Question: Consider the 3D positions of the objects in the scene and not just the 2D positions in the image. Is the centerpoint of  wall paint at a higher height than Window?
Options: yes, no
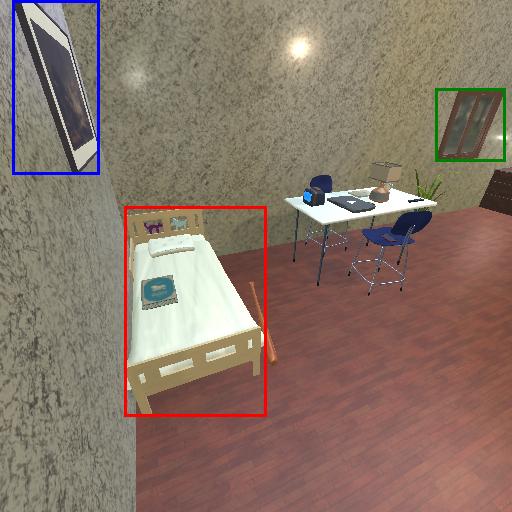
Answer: yes